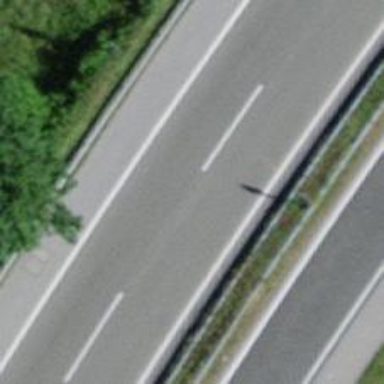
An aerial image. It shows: Asphalt motorway.